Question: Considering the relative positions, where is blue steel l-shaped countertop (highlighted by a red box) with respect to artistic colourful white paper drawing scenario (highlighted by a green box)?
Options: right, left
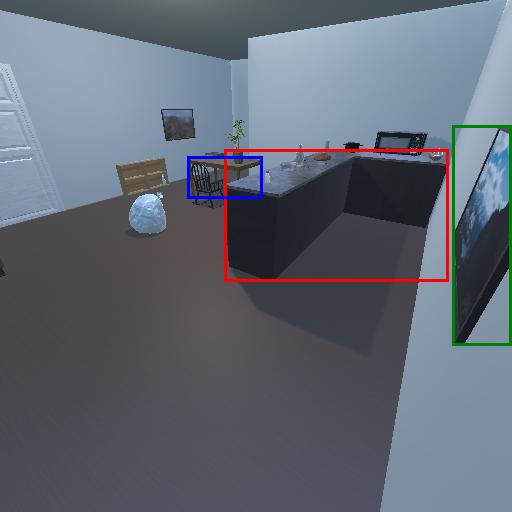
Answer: right